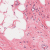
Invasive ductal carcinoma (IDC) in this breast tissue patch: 0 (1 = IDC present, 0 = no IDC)